Question: Right now the toggle will open content downwards but some of it is cut off by the viewport. How can I make it so that the content from the toggle always fits the viewport by pushing up the content above it?
'''
$(document).ready(function() {
$(".content").hide();
$(".toggle").on("click", function(e) {
$(this).next('.content').slideToggle(200);
});
});
'''
An image of the problem:

I tried adding the code suggested by Aleks G:
'''
$(document).ready(function(){
$(".content").hide();
$(".toggle").on("click", function(e){
$(this).next('.content').slideToggle(200, function() {
if($(this).position().top + $(this).height() > $(this).parent().innerHeight()) {
$(this).parent().scrollTop($(this).position().top - 100);
}
});
});
});
'''
New JSFiddle: <URL>
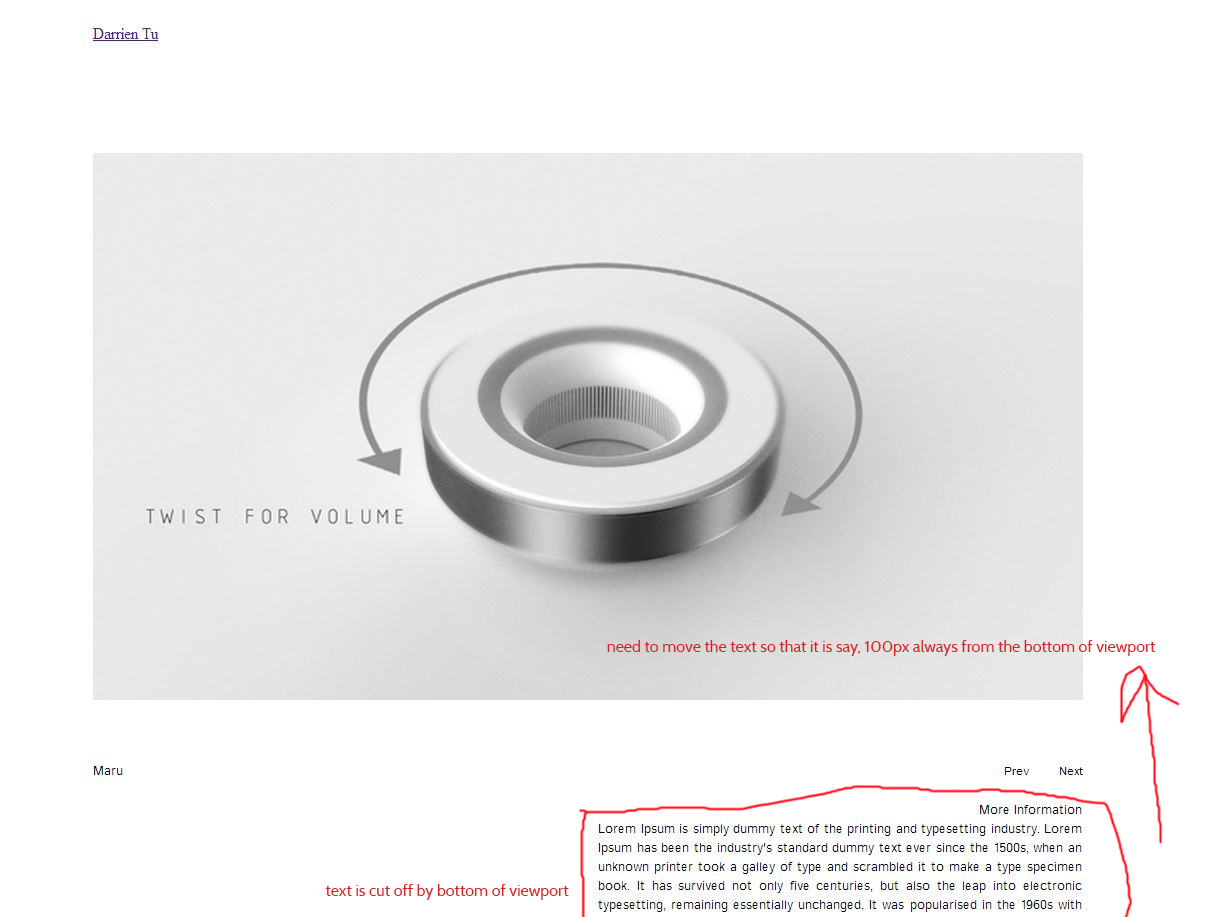
Answer: If you want the window to scroll to the toggled text you can do the following:
'''
$(document).ready(function () {
$('.toggle').on("click", function () {
$('.content').slideToggle("slow", function () {
$(window).scrollTop($(this).offset().top + $(this).height());
});
});
});
'''
What this code does is that it scrolls the window to the bottom of the toggled text in the button click event.
And here is a <URL>.
Hope this helps.